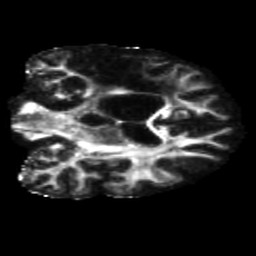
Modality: FA
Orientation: coronal
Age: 46
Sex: male
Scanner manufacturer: siemens
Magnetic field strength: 3 T
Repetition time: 5.25 s
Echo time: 0.08 s